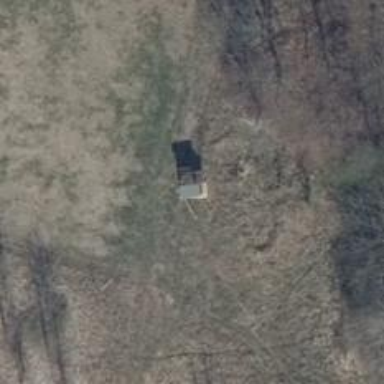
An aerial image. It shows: Hunting stand.